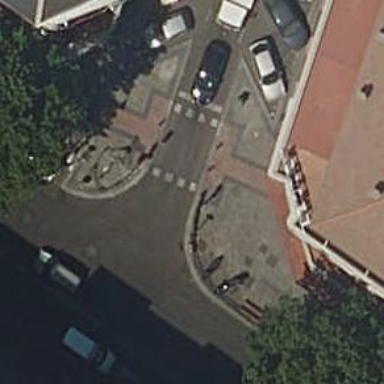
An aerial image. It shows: Zebra crossing with traffic signals.